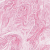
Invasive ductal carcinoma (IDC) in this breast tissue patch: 0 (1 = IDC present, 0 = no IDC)